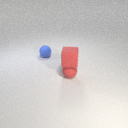
small blue rubber sphere to the left of small red rubber sphere